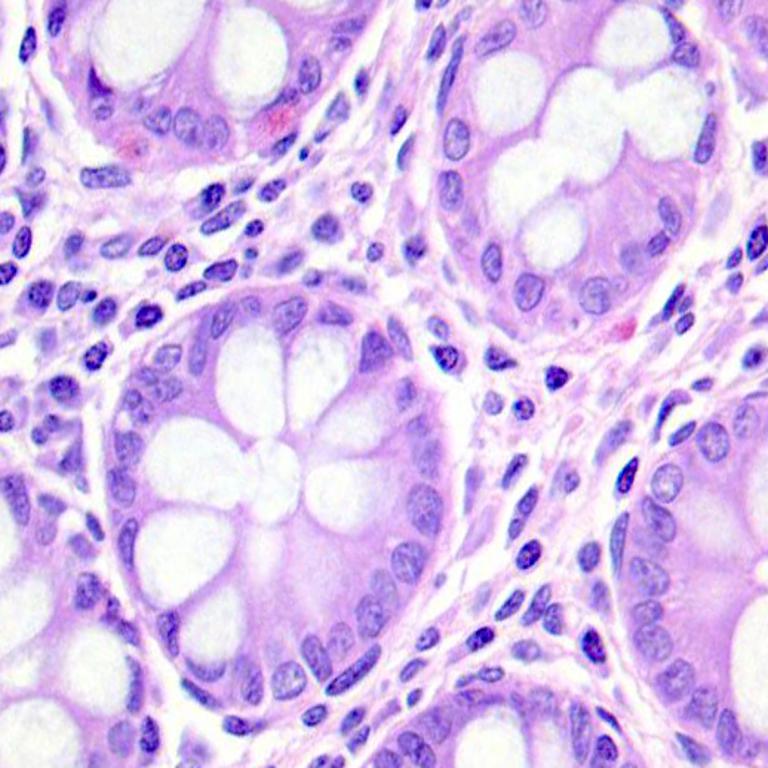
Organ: colon
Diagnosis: benign